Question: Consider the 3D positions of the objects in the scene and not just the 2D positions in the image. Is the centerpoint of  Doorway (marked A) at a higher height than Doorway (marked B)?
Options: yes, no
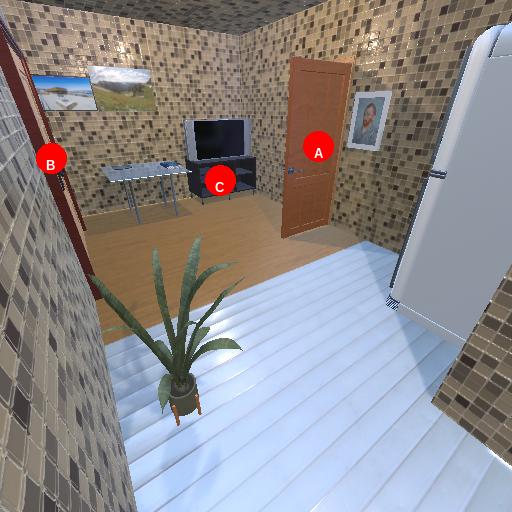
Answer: yes